Question: I have a few stored procedures which I call in this order.

So, from the first stored procedure, 'importTaxonomy' I call 'parseXBRL' and from 'parseXBRL' I call 'createTaxonomyStructure'.
But in this flow, when the code of the last stored procedure is executed I get an error.
'Msg 1087, Level 15, State 2, Line 1 Must declare the table variable "@temporaryTable".'
Below you can find the first few lines code of this stored procedure:
'''
CREATE PROCEDURE createTaxonomyStructure @taxonomy_table nvarchar(max), @debug bit = 0
AS
DECLARE @statement NVARCHAR(MAX)
DECLARE @temporaryTable TABLE (taxonomyLine NVARCHAR(MAX)) -- declared a temporary table to avoid creating a Dynamic Query with the entire cursor, but just with the temporary table
DECLARE @taxonomyLine NVARCHAR(MAX) -- variable that will store one line of the taxonomy
SET @statement = 'INSERT INTO @temporaryTable SELECT taxText FROM ' + @taxonomy_table -- statement that will import the taxonomy in the temporary table
EXEC sp_executesql @statement
DECLARE taxonomyCursor CURSOR READ_ONLY FAST_FORWARD FOR -- read each line in the taxonomy to parse afterwards
SELECT taxonomyLine
FROM @temporaryTable
OPEN taxonomyCursor
FETCH NEXT FROM taxonomyCursor INTO @taxonomyLine -- parsing each taxonomy line and extracting the values from important attributes
WHILE @@FETCH_STATUS = 0
BEGIN
DECLARE @id_element NVARCHAR(MAX)
DECLARE @leaf_element NVARCHAR(MAX)
SELECT @id_element = (SELECT dbo.extract_IDElement(@taxonomyLine))
SELECT @leaf_element = (SELECT dbo.extract_IDLeafElement(@taxonomyLine))
SET @statement = 'UPDATE ' + @taxonomy_table + ' SET fullName = ''' + @id_element + ''', leafName = ''' + @leaf_element + '''';
EXEC sp_executesql @statement
END
'''
I do declare this variable, but I still get the error and I don't understand why.
How can I get over this error?
Thanks!
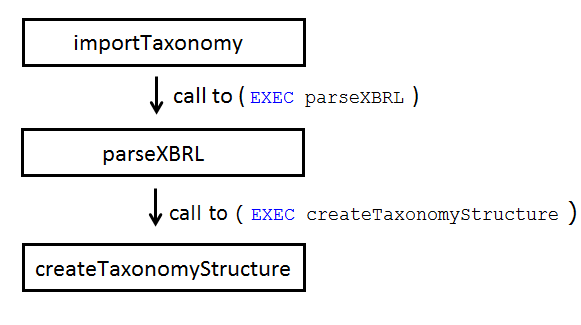
Answer: the error is here:
'''
SET @statement = 'INSERT INTO @temporaryTable SELECT taxText FROM ' + @taxonomy_table -- statement that will import the taxonomy in the temporary table
EXEC sp_executesql @statement
'''
change it to
'''
set @statement = 'select taxText from ' + @taxonomy_table
insert into @temporaryTable
exec sp_executesql @statement
'''
The error is happening because in the scope of executing '@statement' there's no variable table '@temporaryTable'.